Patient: sex F, age 73
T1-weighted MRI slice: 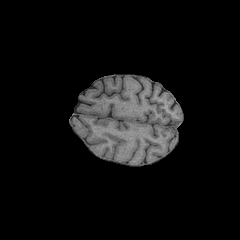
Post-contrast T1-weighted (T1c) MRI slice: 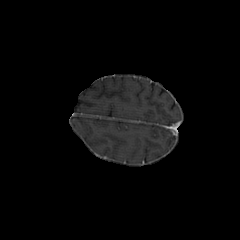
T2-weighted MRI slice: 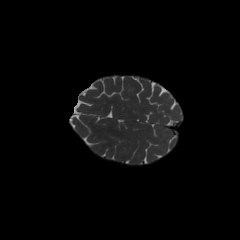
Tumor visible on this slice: no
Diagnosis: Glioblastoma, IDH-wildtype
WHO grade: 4